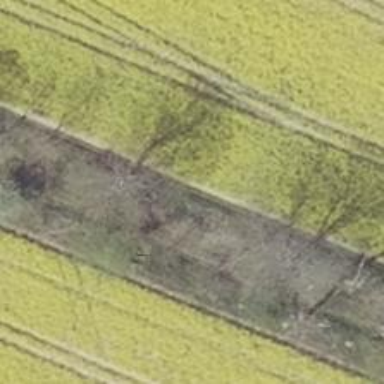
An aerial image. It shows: Row of deciduous broadleaved trees.